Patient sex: M
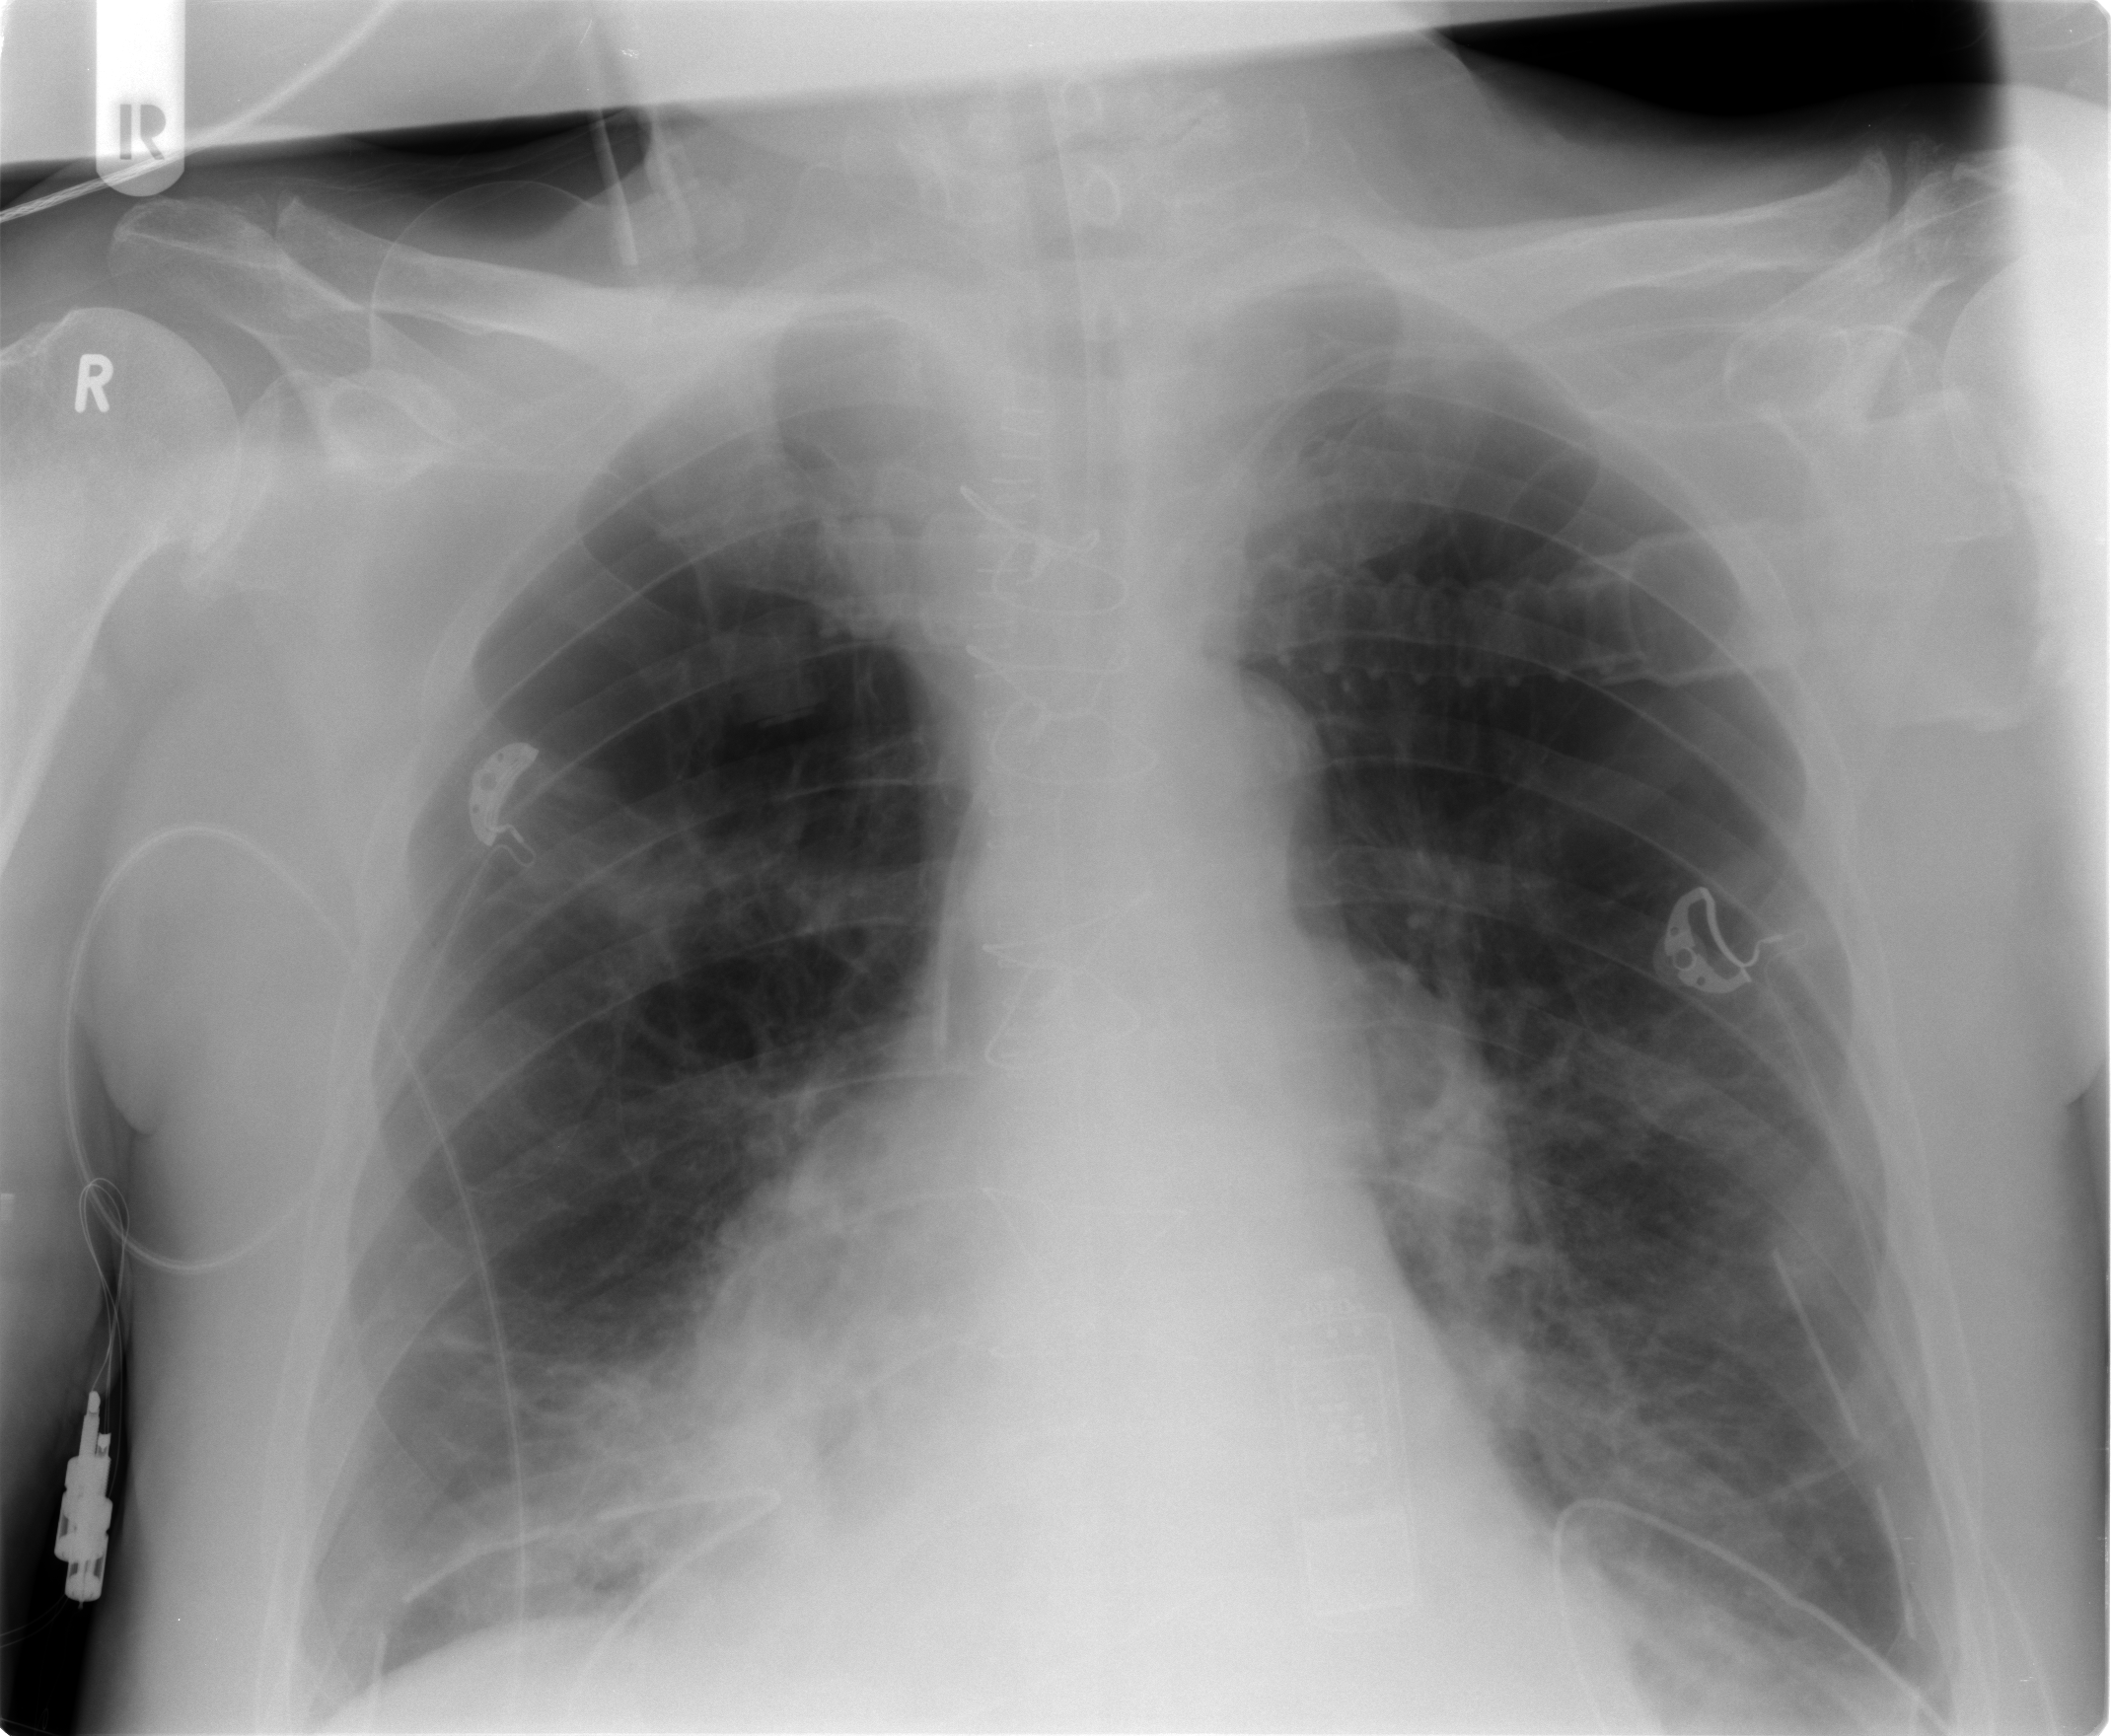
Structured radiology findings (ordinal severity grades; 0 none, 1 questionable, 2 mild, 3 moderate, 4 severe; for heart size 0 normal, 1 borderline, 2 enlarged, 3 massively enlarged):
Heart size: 0
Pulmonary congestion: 0
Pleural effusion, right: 0
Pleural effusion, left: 0
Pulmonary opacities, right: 2
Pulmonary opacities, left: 2
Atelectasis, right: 2
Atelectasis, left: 2